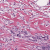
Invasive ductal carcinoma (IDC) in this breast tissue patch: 1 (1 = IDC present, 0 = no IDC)